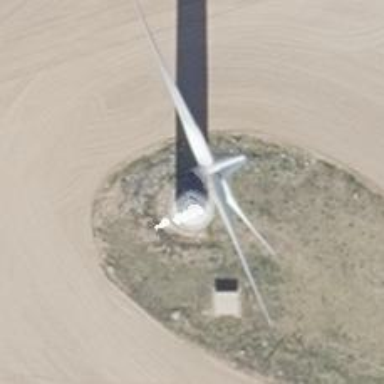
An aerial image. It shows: Wind turbine generator that utilizes wind as its source for generating electricity. It is of the horizontal axis type.